Question: I wanted to have a background image and two panels atop them. Learnt that JLayeredpane's are quite suitable. So I extended a JLayeredPane in my class and tried to draw the image from paint(). I got it working. But when I added other layers over it they weren't visible.
Again I thought of removing the bgimage from LayeredPane, added to the first layer above it(in JPanel). Now the image is not visible. Why does it happen? I wanted to do some thing like the screenshot I've provided. Pls help.
My code:
From my JFrame:
'''
Container cp = this.getContentPane();
JLayeredPane backDropPanel = new JLayeredPane();
cp.add(backDropPanel,BorderLayout.CENTER);
backDropPanel.add(new bgPanel(), new Integer(1),0);
backDropPanel.add(new itemScrollerPanel(), new Integer(1),0);
'''
Panel's:
'''
class bgPanel extends JPanel{
String imageLocation = "/home/phantom/Desktop/BackDrop3.jpg";
private Image bgImage;
bgPanel(){
bgImage = new ImageIcon(imageLocation).getImage();
setPreferredSize(new Dimension(800,500));
setLayout(null);
setOpaque(true);
}
public void paint(Graphics g){
super.paint(g);
g.drawImage(bgImage,0,0,this);
}}
class itemScrollerPanel extends JPanel{
itemScrollerPanel(){
setBounds(0,100,200,200);
setBackground(Color.RED);
setOpaque(true);
}}
'''
In this code I get to see the itemsScrollerPanels's RED BG drawn. But not the image of bgPanel class.
My requirement is something like this:

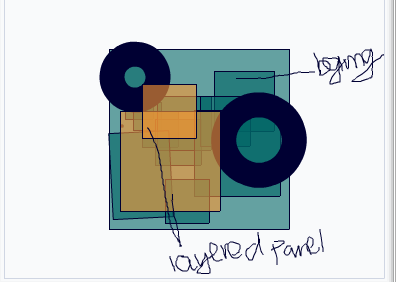
Answer: Without setting your bgPanel size explicitly, I get
'''
System.err.println(bgPanel.getSize());
//java.awt.Dimension[width=0,height=0]
'''
If you change your code from
'setPreferredSize(new Dimension(800, 500));'
to
'''
setPreferredSize(new Dimension(800, 500));
setSize(800,500);
'''
You should see the panel painted.